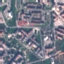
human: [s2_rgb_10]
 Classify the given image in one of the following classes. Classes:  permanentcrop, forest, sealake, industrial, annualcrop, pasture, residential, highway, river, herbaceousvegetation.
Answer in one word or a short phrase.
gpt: Residential